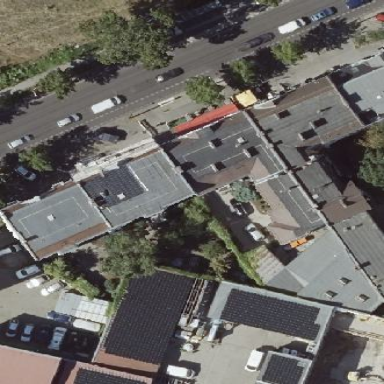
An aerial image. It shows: Building with apartments featuring unique double saltbox roof shape.